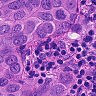
Metastatic tissue present: yes